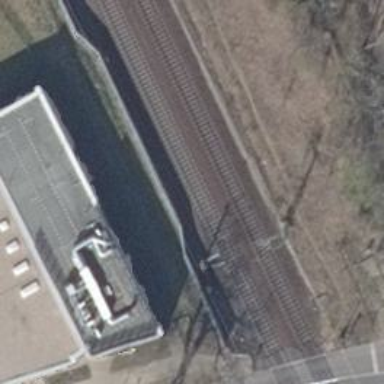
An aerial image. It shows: Railway signal.